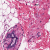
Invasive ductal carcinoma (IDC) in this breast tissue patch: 0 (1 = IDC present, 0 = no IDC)